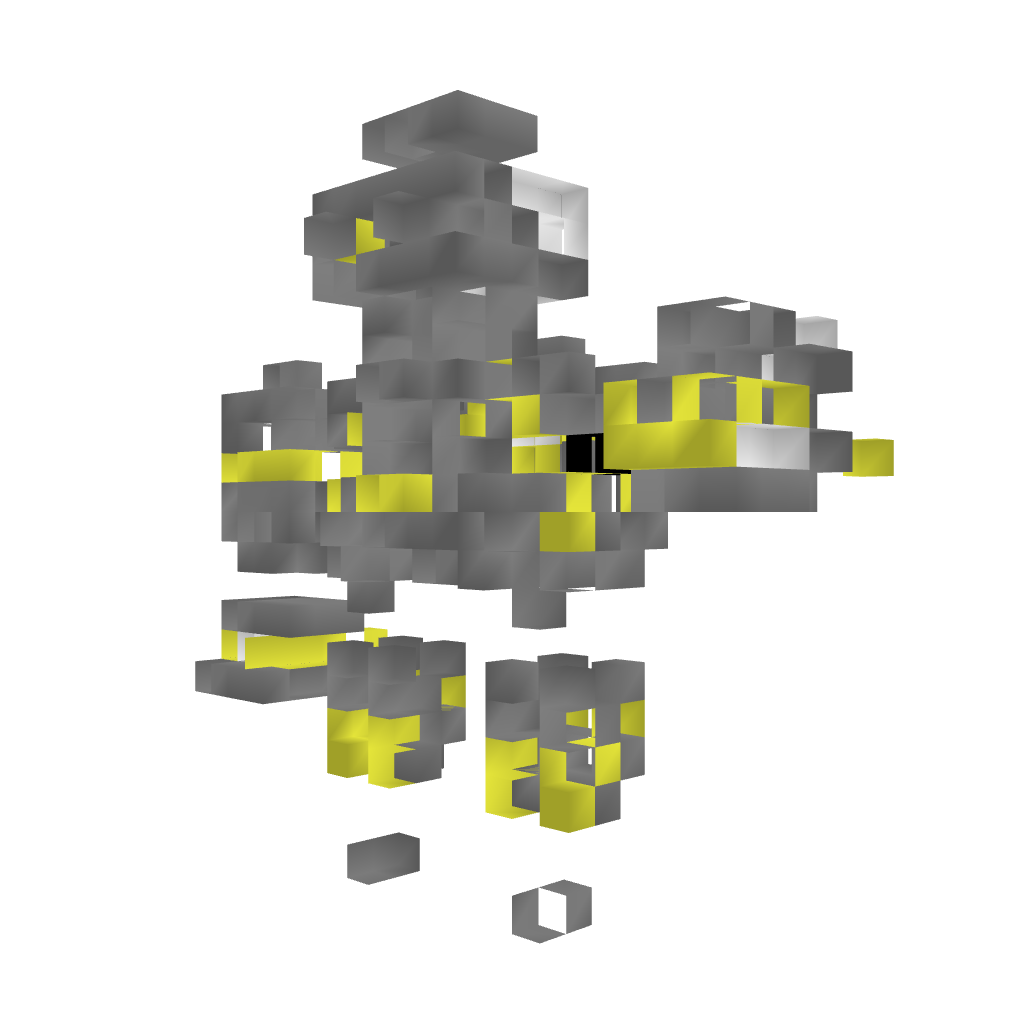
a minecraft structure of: Series A Mech 2 bad low quality